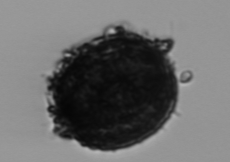
Label: Thalassiosira_TAG_external_detritus